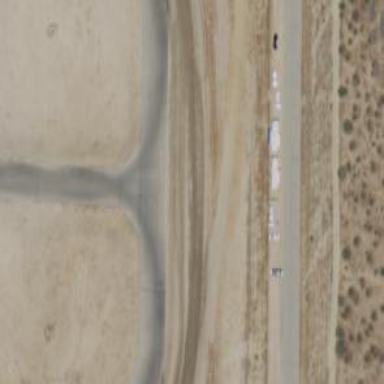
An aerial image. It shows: Raceway road.